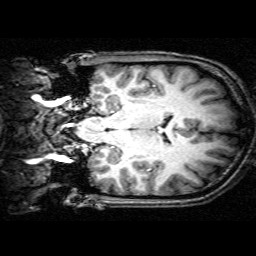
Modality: T1w
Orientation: coronal